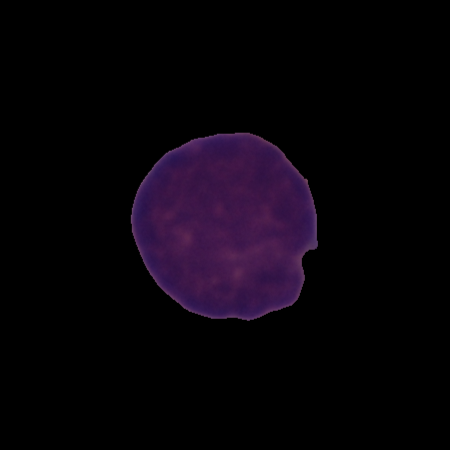
Label: cancer